Question: As in the apple store, I am looking to add a 'more' section to my tableview.

I have searched but I am not sure about how to explain what I am looking for. Can anyone help me with how to proceed to implement this?
I would like to have an expandable tableview for a single row.
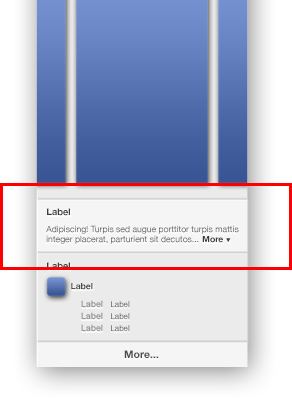
Answer: Check Link :- <URL>
Hope it help to you :)